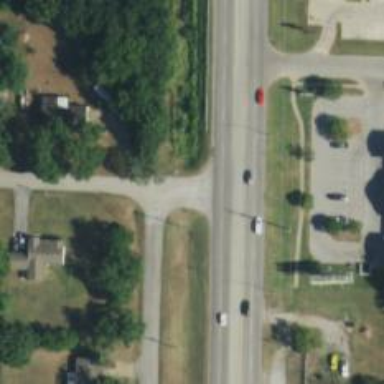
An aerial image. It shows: Stop road.